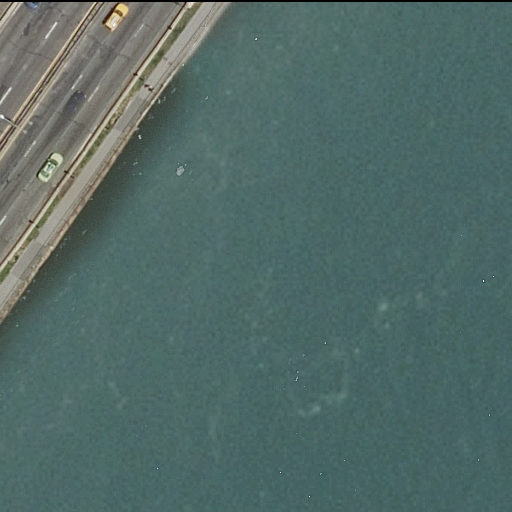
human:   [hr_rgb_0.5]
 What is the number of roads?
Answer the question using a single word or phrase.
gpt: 3

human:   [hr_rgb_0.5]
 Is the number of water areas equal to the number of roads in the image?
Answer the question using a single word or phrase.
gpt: no

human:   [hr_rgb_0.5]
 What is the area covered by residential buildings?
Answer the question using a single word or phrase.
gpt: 0m2

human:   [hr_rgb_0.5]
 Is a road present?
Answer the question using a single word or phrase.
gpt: yes

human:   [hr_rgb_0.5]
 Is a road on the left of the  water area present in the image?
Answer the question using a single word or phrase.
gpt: yes

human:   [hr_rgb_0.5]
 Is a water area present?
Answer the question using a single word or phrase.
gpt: yes

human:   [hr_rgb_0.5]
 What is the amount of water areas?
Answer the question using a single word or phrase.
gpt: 1

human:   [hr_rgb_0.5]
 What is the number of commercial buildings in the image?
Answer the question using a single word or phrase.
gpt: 0

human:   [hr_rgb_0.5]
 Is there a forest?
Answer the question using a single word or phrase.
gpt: no

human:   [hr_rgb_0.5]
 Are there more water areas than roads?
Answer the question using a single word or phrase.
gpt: no

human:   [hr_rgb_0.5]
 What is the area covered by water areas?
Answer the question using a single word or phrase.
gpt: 9114m2

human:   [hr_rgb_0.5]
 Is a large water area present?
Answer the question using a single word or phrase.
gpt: yes

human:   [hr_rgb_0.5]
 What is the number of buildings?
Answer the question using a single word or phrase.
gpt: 0

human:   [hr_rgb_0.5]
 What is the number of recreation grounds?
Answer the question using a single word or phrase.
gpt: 0

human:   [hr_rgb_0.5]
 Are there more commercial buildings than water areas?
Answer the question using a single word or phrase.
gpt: no

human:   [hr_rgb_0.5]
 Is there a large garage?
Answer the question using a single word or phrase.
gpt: no

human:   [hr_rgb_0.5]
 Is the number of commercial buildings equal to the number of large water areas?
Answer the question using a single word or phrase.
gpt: no

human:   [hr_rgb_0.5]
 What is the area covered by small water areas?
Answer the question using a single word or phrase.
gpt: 0m2

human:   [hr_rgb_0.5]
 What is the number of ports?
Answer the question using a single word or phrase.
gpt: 0

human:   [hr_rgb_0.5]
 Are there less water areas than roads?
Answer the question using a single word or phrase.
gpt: yes

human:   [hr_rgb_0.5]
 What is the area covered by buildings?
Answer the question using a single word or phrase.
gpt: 0m2

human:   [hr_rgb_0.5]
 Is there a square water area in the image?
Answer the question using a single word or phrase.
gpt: no

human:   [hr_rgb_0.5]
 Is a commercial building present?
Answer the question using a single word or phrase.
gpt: no

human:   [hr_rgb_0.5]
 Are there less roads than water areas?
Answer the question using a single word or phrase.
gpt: no

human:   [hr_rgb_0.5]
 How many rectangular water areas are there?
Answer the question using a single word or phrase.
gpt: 1

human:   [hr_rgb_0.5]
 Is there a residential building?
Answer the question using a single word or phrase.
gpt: no

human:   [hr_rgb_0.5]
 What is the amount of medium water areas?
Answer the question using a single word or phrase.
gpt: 0

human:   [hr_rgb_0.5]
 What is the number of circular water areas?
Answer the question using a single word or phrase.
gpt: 0

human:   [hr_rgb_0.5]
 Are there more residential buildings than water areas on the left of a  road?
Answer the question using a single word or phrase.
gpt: no

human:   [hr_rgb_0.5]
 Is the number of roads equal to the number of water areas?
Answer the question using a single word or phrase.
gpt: no

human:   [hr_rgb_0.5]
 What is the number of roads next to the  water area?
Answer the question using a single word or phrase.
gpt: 3

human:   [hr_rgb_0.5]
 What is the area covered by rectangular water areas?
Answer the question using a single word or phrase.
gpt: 9114m2

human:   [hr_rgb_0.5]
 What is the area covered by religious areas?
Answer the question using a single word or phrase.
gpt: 0m2

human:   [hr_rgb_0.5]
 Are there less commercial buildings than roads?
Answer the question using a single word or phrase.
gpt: yes

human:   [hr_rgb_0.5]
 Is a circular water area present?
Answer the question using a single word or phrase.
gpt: no

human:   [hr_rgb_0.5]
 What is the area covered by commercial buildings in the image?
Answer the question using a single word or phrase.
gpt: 0m2

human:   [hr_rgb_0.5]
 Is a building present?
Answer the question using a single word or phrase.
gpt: no

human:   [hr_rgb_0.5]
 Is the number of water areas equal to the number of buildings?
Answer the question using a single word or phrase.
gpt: no

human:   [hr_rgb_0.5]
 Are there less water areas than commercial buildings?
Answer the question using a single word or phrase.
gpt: no

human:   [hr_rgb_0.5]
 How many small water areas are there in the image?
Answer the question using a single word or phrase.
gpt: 0

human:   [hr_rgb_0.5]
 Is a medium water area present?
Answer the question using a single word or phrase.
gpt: no

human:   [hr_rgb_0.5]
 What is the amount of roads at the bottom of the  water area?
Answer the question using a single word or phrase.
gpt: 0

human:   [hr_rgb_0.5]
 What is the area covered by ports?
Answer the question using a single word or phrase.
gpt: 0m2

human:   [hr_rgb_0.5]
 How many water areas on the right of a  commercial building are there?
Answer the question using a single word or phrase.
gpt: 0

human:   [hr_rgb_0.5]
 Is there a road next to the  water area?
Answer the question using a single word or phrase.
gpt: yes

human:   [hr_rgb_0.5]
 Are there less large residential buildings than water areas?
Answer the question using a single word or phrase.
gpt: yes

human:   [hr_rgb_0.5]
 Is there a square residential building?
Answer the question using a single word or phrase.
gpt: no

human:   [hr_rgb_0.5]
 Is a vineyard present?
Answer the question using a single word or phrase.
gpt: no

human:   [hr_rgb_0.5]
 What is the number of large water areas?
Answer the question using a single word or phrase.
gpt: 1

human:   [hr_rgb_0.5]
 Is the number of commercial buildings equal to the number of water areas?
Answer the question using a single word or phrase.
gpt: no

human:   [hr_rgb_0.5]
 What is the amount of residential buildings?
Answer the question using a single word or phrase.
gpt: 0

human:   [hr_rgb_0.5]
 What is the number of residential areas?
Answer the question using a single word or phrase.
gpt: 0

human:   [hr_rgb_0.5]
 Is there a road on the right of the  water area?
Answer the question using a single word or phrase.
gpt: no

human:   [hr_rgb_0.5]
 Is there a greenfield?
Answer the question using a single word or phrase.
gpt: no

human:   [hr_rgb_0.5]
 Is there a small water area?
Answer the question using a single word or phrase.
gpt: no

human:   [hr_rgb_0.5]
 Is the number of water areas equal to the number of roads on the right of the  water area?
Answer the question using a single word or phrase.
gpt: no

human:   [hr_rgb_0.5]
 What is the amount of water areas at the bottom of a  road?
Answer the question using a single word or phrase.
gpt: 0

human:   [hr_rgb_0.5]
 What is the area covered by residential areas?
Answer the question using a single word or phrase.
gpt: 0m2

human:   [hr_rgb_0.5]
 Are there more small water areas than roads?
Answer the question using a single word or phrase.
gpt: no

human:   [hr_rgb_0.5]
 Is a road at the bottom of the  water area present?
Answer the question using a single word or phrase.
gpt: no

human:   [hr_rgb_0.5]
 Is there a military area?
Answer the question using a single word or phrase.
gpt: no

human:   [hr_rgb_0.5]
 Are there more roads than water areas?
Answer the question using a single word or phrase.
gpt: yes

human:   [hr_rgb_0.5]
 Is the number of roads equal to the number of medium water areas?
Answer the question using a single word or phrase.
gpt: no

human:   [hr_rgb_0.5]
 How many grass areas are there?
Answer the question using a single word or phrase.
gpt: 0